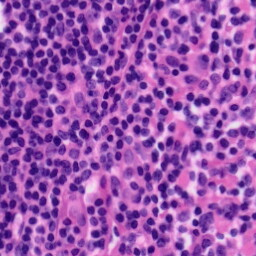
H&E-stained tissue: Tonsil